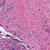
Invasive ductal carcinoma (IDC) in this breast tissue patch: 0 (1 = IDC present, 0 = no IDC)